Question: I am overhauling an old access db that was built with Social Security numbers as PKs which is no longer allowed. So, I have major work to do in relating these tables properly. So, far it displays information well but does not allow additions. Specifically:
In one household can reside many clients. A client can reside in one household. That means a many to many relationship, so I created a union table called Residency.
'''
Client ID PK
Lastname
Firstnam
Address
'''
'''
HouseholdID PK
DateAdded
'''
'''
ResidencyID PK
HouseholdID FK
ClientID FK
Active
'''

My form, based on the query:
'''
SELECT [Clients information1].ClientID, [Clients information1].LASTNAME, [Clients information1].FIRSTNAM, [Clients information1].SSN, [Clients information1].MI, [Clients information1].ADDRESS, [Clients information1].CITY, [Clients information1].STATE, [Clients information1].ZIP, [Clients information1].PHONE, [Clients information1].BIRTHDTE, [Clients information1].MARSTAT, [Clients information1].RACE, [Clients information1].SEX, [Clients information1].INCOME, [Clients information1].NOINHOUS, [Clients information1].PRINCOME, [Clients information1].SEINCOME, [Clients information1].AGENCYID, [Clients information1].WARNMESS, [Clients information1].ALTS, [Clients information1].COUNTY, [Clients information1].Email, Distribution.Case, Residency.HouseholdID, Role.RoleID
FROM Role INNER JOIN (Household INNER JOIN ((([Clients information1] LEFT JOIN Distribution ON [Clients information1].ClientID = Distribution.ClientID) INNER JOIN Residency ON [Clients information1].ClientID = Residency.ClientID) ON Household.HouseholdID = Residency.HouseholdID) ON Role.RoleID = Residency.RoleID;
'''
The subform linked Parent to Child on HouseholdID is based on the following query. I shortened the list for readability (This might be the problem, the fact its based on a query. but like I said is displays current records fine!)
'''
SELECT [Clients information1].ClientID, [Clients information1].LASTNAME, ...
Residency.HouseholdID, Residency.ClientID
FROM Household INNER JOIN ([Clients information1] INNER JOIN Residency ON [Clients information1].ClientID = Residency.ClientID) ON Household.HouseholdID = Residency.HouseholdID
ORDER BY [Clients information1].BIRTHDTE;
'''
When I add a new person to the household with this form it adds the successfully to Client table but not to the Residency table. When I refresh the form the person does not list though they exist.
I need to add a record to the Client table and the Residency table with one subform entry. Is this not possible? The relationships are established (I would add an image, if I had enough reputation).
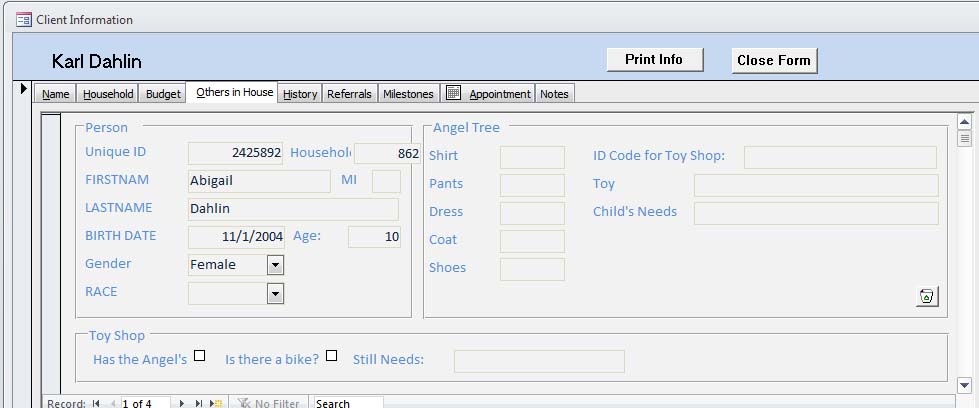
Answer: Let me try to help. But first:
1. Your queries refer to table 'Clients information' without the underscore as shown for the table name at the top of your post.
2. I believe in your Residency table, where you duplicated 'HouseholdID', you really meant to have 'ClientID' (or 'Client ID' since I see that also).
3. I assume (but will need to know) your data entry form MAY have three listboxes (Clients, Household, Residency), plus a means to ADD either Client or Household or Residency.
4. Depending on how you select / add and if your form is bound to a recordset, you will need to add VBA code to add the Residency record WHEN NEEDED.
5. To do that (IMO), you would select a Client, select a Household, then click a button to add the Residency. Assuming you have used listboxes, then the ID's can either be displayed in the listbox or hidden - makes no difference. The VBA code would be like: Private Sub cmdAddResidency_Click()
Dim strSQL As String
DoCmd.SetWarnings False
strSQL = "INSERT INTO Residency (HouseholdID, ClientID) SELECT " & Me.lstClients.Column(0) & " AS Expr1, " & Me.lstHouseholds.Column(0) & ";"
CurrentDb.Execute strSQL
DoCmd.SetWarnings True
End Sub